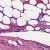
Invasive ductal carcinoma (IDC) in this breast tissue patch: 0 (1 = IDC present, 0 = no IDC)